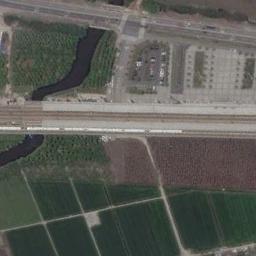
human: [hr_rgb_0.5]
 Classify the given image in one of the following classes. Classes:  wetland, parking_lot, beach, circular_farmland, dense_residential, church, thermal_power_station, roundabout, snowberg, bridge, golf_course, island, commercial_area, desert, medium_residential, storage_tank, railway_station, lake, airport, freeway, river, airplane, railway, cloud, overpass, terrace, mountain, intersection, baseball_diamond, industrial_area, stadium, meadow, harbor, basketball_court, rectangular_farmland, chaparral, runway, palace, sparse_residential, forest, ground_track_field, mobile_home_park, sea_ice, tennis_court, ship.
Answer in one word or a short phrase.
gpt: railway